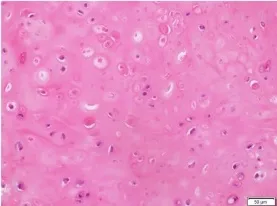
Histopathology showing mixed embryonic cell. D) Areas of hyaline cartilage.
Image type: pathology (h&e)